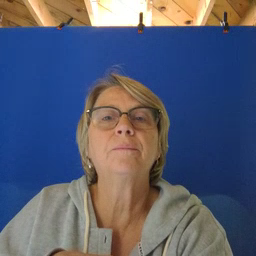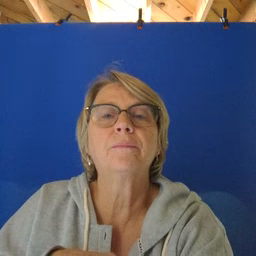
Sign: alligator